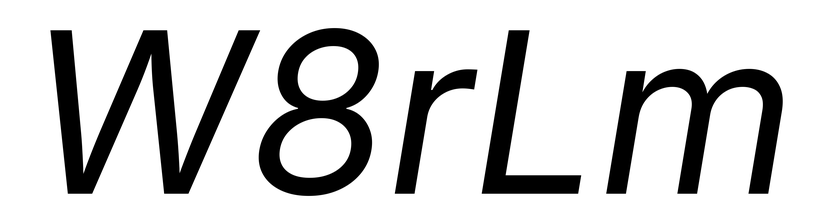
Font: Inter-Italic_Italic